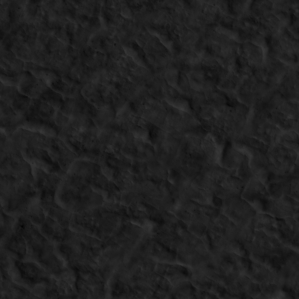
Label: non_frost